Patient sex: M
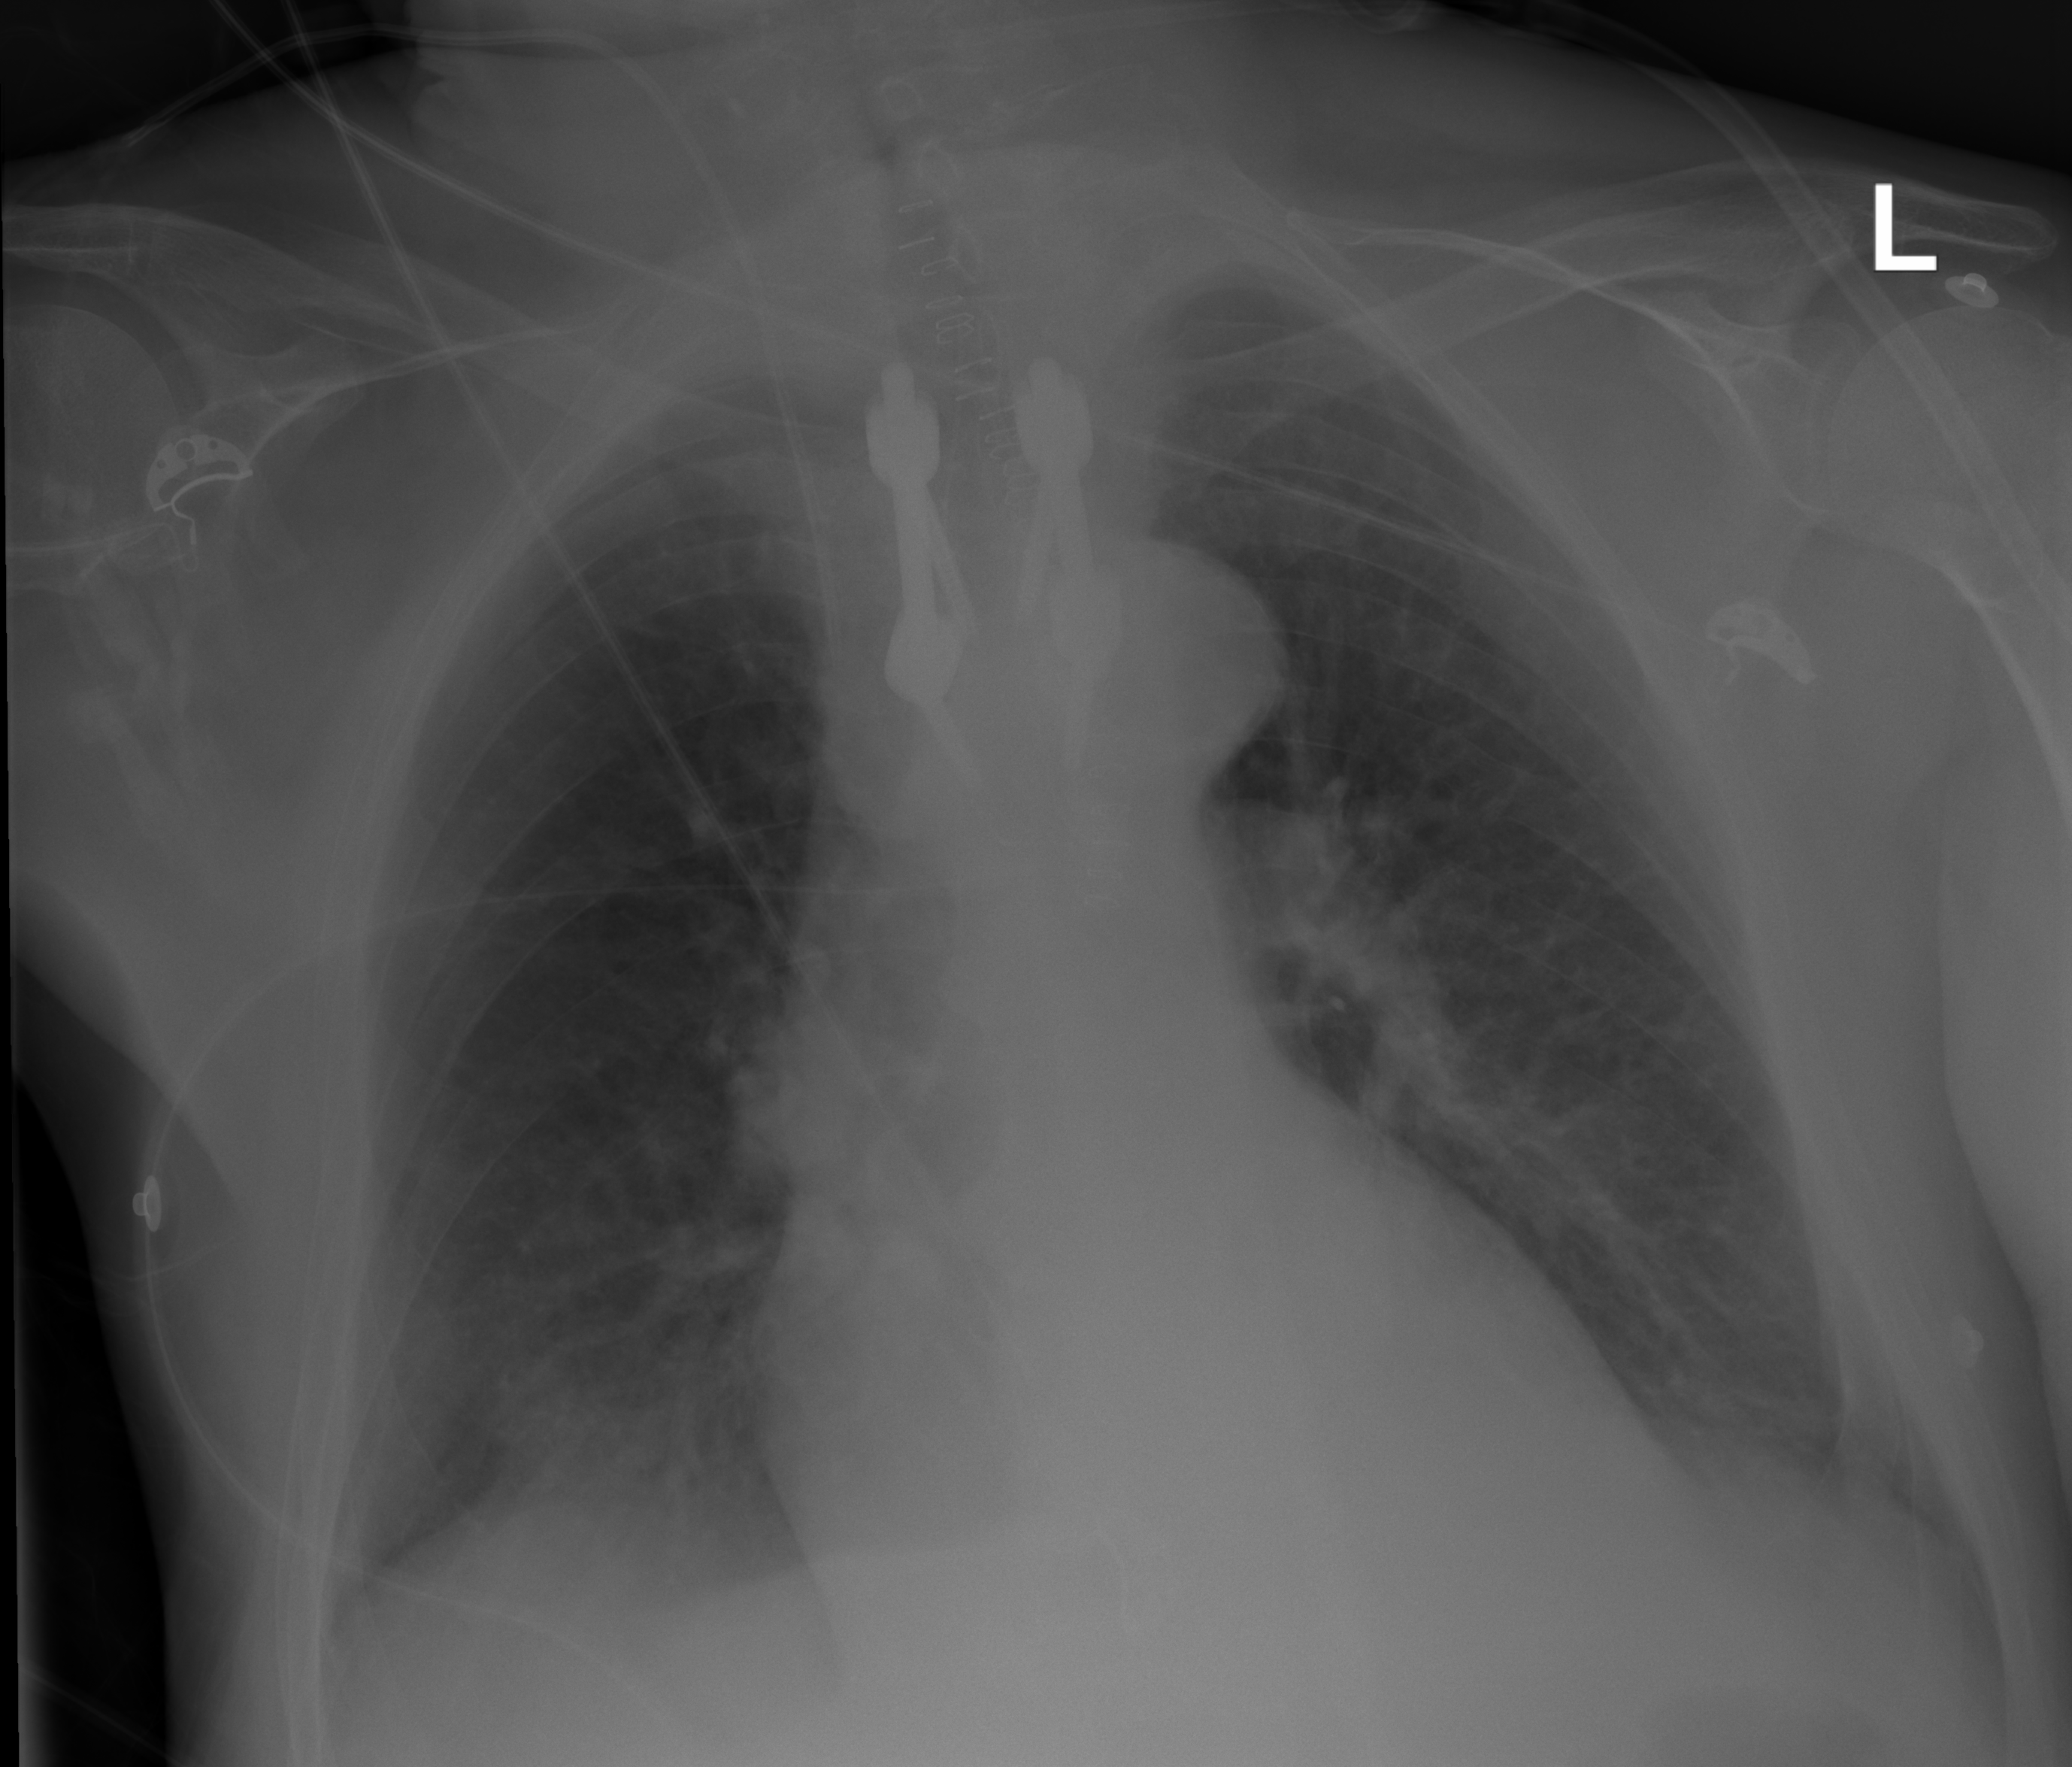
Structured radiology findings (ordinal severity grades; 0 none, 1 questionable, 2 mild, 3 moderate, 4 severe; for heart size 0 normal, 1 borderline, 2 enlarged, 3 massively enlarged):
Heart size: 2
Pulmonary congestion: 2
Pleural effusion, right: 2
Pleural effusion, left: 2
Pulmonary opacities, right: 0
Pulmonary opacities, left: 0
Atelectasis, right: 2
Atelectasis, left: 2